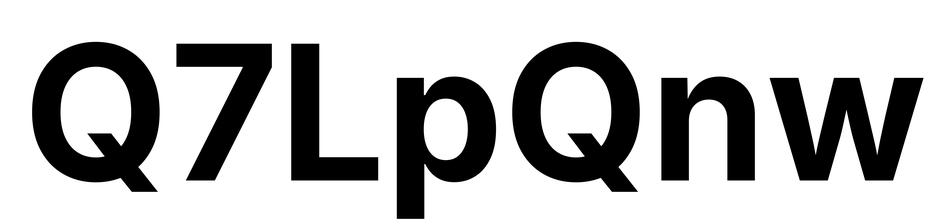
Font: Inter_Bold